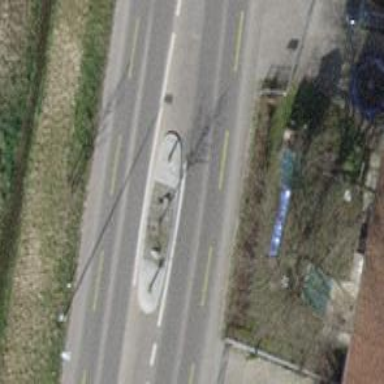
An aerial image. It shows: Asphalt secondary road with dedicated lane for cyclists on both sides.